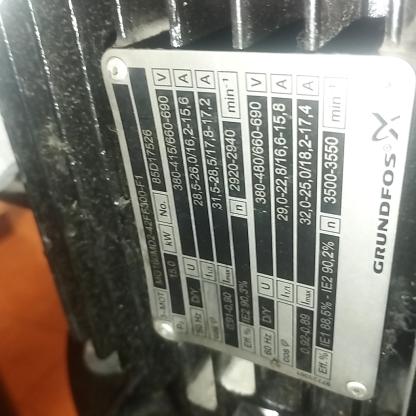
Klasa: tabliczka-znamionowa